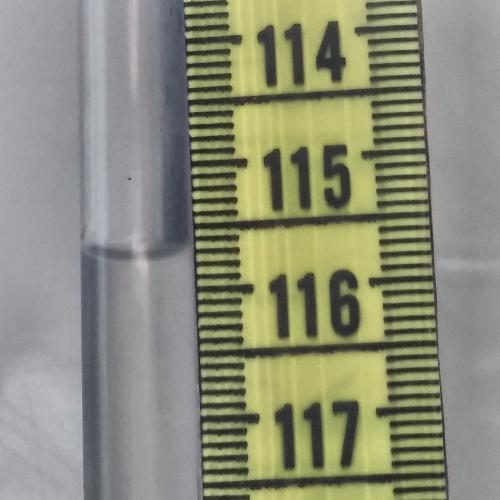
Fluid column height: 115.7 cm